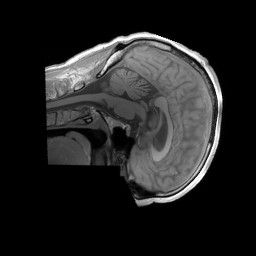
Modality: T1w
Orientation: sagittal
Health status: ill
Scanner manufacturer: siemens
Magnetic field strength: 3 T
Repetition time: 0.4 s
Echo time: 0.00246 s